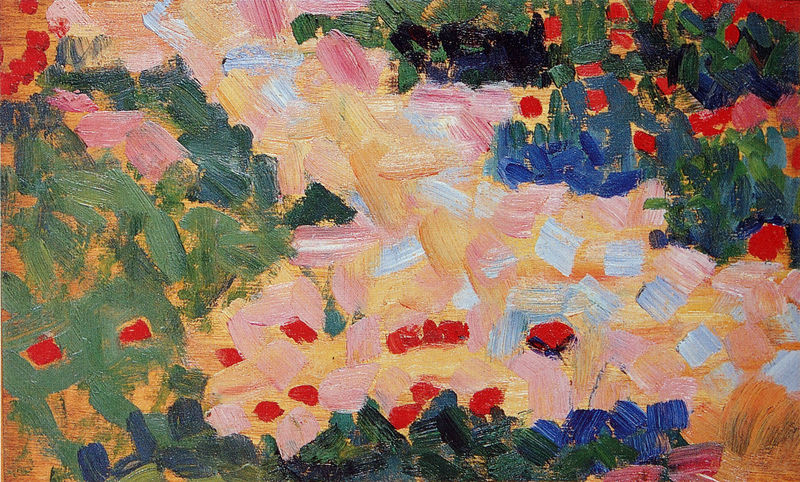
Titel: Studie für "Au temps d'harmonie". Klatschmohn
Künstler: Paul Signac
Institution: (Privatsammlung)
Schlagwörter: baum, blau, blätter, dunkel, gemälde, nackt, wasser, weiß, baden, bäume, fluss, gelb, grob, grün, impressionismus, landschaft, ocker, teich, ufer, bewegung, blume, blumen, braun, bunt, frau, grau, hell, orange, schwarz, türkis, blüte, blüten, gras, rasen, rot, weg, wiese, beige, expressionismus, fauves, malerei, öl, feld, natur, büsche, pastos, sonne, boden, land, gold, blatt, pflanze, pflanzen, rosa, kinder, chaos, garten, hellblau, sommer, naturalismus, studie, moderne, spuren, abstrakt, farben, flächen, dunkelgrün, formen, hellgrün, lila, weis, pastös, tulpen, dick, duktus, dunkelblau, detail, floral, gewächs, blumenwiese, frühling, striche, abstraktion, leuchten, gauguin, punkte, pink, stiele, mohn, mohnblumen, strich, dynamik, tupfen, pinsel, ölmalerei, kornblumen, pinselstrich, flecken, fragment, hilfe, beet, beete, seerosen, pinselstriche, veilchen, freundlich, breit, farbtupfer, shwarz, matisse, rittersporn, pointillismus, neoimpressionismus, spachtel, pinselspuren, lebendig, polychrom, bastraktion, gedämpft, glüten, gro, rhythmik, stricke, de, grübn, bnlau, grafs, tarten, farbtupter, breiter mpinsel